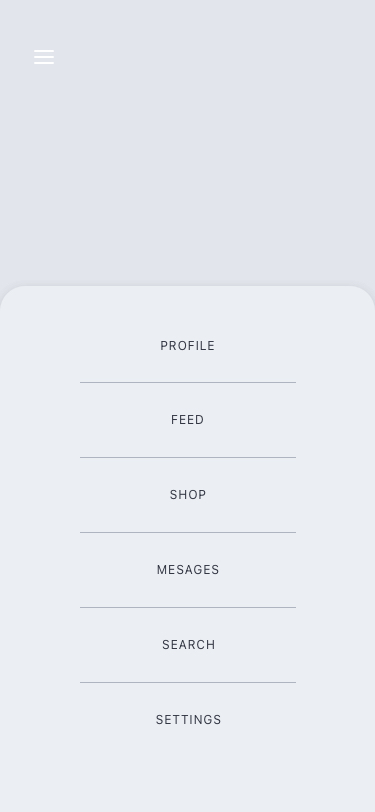
Text in this UI design:
SETTINGS
SEARCH
MESAGES
SHOP
FEED
PROFILE